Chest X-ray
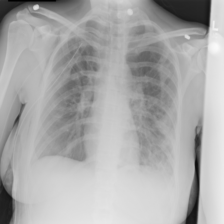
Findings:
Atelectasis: negative
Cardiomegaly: negative
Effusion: negative
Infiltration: negative
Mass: negative
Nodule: positive
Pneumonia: negative
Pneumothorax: negative
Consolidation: negative
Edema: negative
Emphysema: positive
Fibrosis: negative
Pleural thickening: negative
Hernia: negative